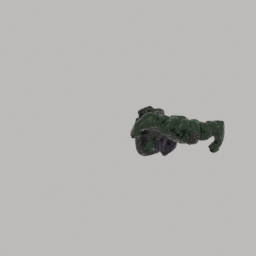
Label: people